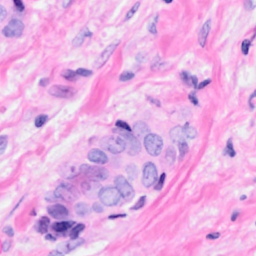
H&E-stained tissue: Breast